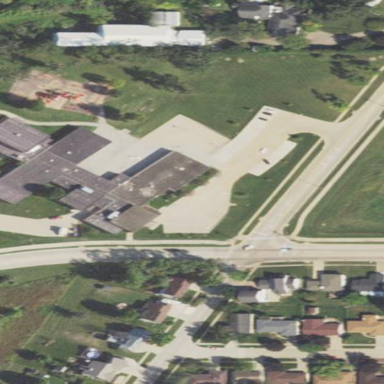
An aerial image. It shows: School building or complex.